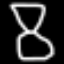
Label: hourglass